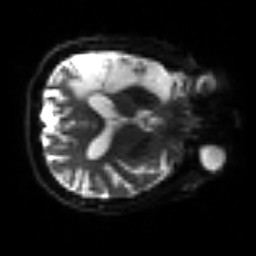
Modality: sbref
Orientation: axial
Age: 56
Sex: male
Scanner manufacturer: siemens
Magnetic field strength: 3 T
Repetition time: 3.2 s
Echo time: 0.081 s